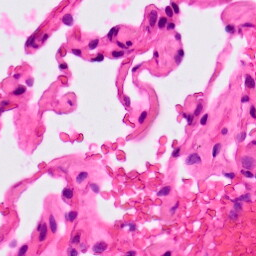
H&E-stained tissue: Lung